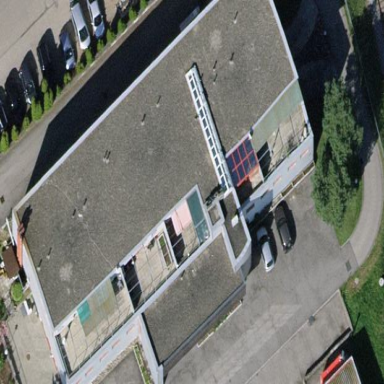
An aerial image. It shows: Flat-roofed building.